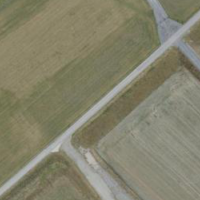
EUNIS habitat code: 52
Species observed at this site:
Tussilago farfara